Question: My application is already working it can detect the xml file and prompt the content of the xml file but sometimes it will prompt "Root element is missing", and sometimes also it is okay but when I open the xml file, it is ok, it has contents on it. How to solve this issue.
Here is the screenshot of the error:

Here is the code:
'''
private void fileSystemWatcher_Created(object sender, System.IO.FileSystemEventArgs e)
{
string invoice = "";
using (var stream = System.IO.File.Open(e.FullPath, System.IO.FileMode.Open, System.IO.FileAccess.Read, System.IO.FileShare.ReadWrite))
{
var doc = System.Xml.Linq.XDocument.Load(stream);
var transac = from r in doc.Descendants("Transaction")
select new
{
InvoiceNumber = r.Element("InvoiceNumber").Value,
};
foreach (var i in transac)
{
invoice = i.InvoiceNumber;
}
}
MessageBox.Show(invoice);
fileSystemWatcher.EnableRaisingEvents = false;
}
'''
The error goes here 'var doc = System.Xml.Linq.XDocument.Load(stream);'
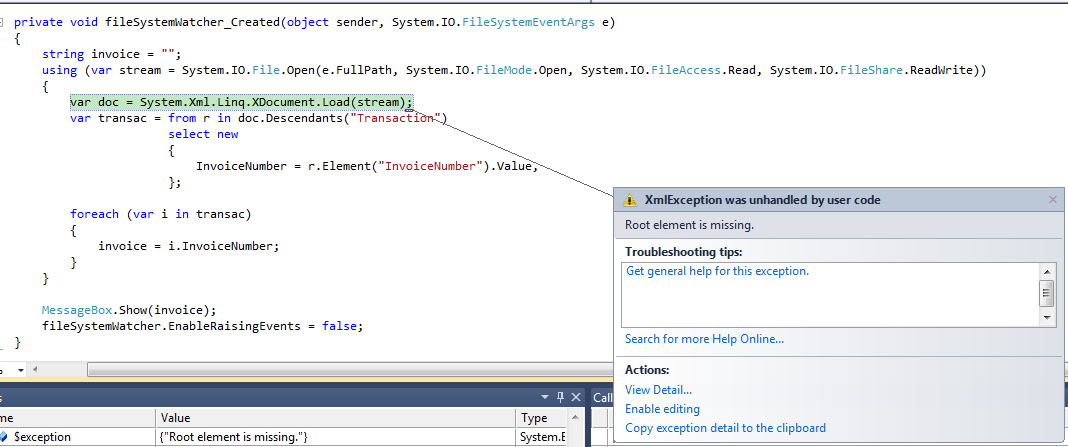
Answer: The FileSystemWatcher will raise the event very quickly when the file chanes. It is possible that the write operatrion has not finished before you read the file.
To test that, add a 'Thread.Sleep(100);' before you read the file as a quick workaround.
To get a better solution, do not open the file in shared mode, but try if you can open it exclusively. If this fails, wait some milliseconds and try again - until you can open the file exclusively. Also take care that the event might be triggered more than once - this depends on how the other task writes to the file.